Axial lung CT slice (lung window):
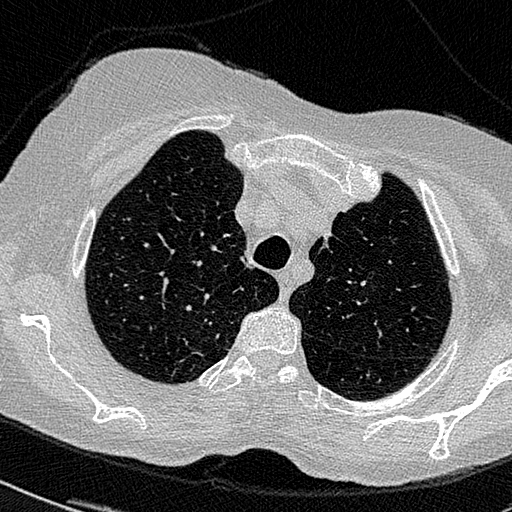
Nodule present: no